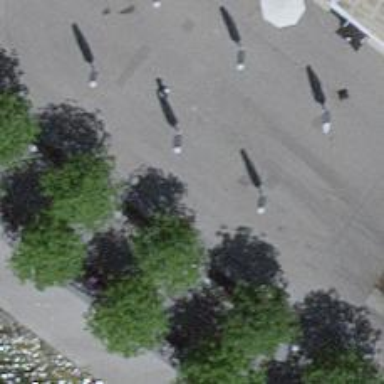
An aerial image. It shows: Black bench.